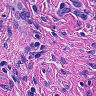
Metastatic tissue present: yes